Aerial crown-view tile of a tropical tree (Barro Colorado Island, Panama), acquired 20250512:
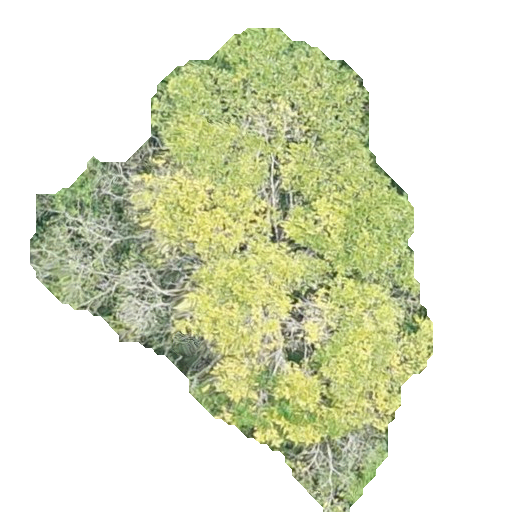
Species: Genipa americana
GBIF accepted scientific name: Genipa americana
Crown area: 165.091 m²